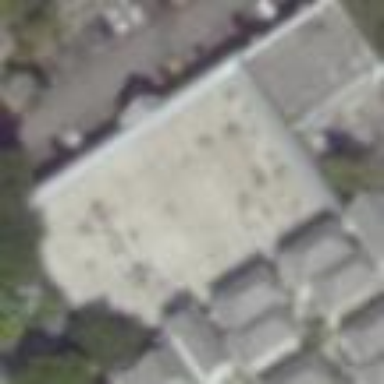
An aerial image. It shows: Commercial building.